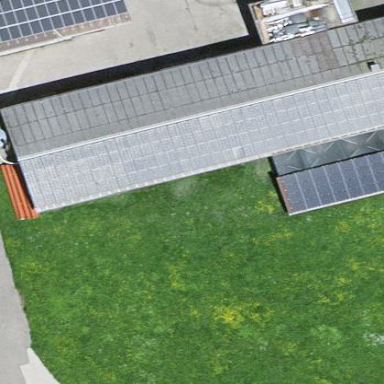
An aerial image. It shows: Solar power generator utilizing photovoltaic technology with solar photovoltaic panels.